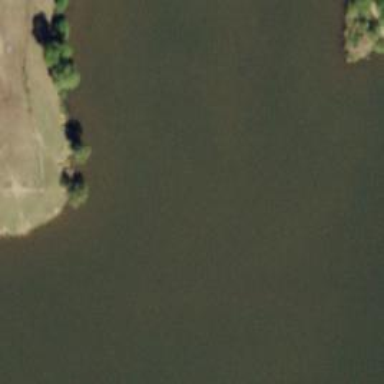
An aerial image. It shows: Reservoir area.